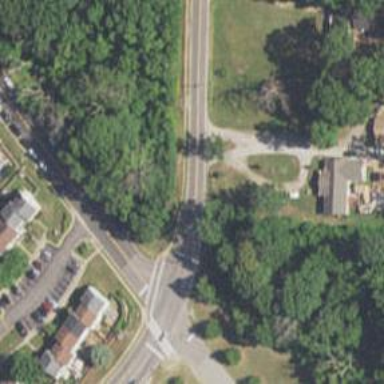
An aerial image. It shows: Road with stop sign.